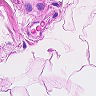
Metastatic tissue present: no